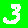
Digit: 3